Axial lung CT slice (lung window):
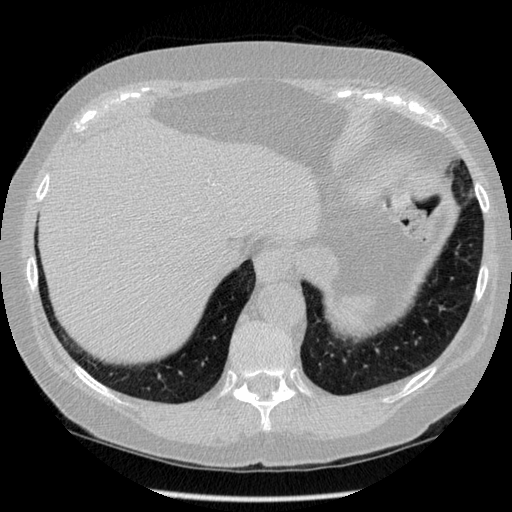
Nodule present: no